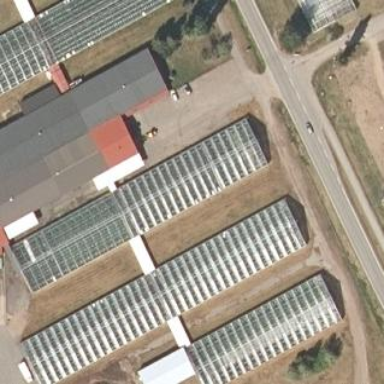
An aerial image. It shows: Greenhouse.